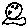
Label: moon